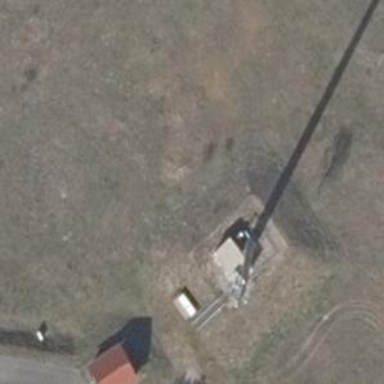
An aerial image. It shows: Mast structure.